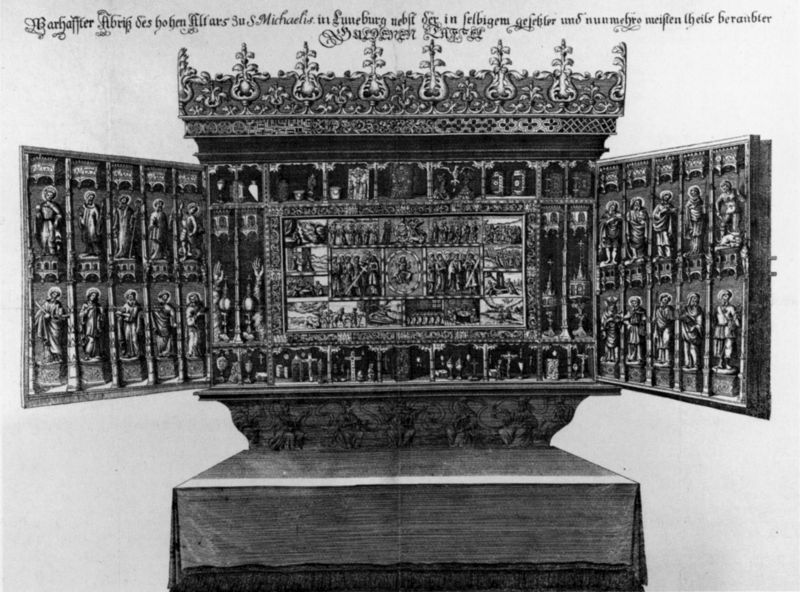
Titel: Altar der Goldenen Tafel aus St. Michael in Lüneburg, geöffnetes Retabel
Künstler: unbekannt
Institution: unbekannt
Schlagwörter: flügel, weiß, menschen, grau, holz, schwarz, szene, tisch, zeichnung, tuch, ornament, alt, bibel, sockel, tischtuch, gewänder, gotik, deutschland, schrift, bilder, ansicht, grafik, graphik, figuren, verzierung, abbild, foto, fotografie, photographie, offen, buch, kreuz, münchen, druck, stich, illustration, schwarzweiß, text, beschriftung, altar, gestalten, schnitzerei, photo, reihen, heiligenschein, leben, kreuze, nimbus, gotisch, christus, jesus, heilige, zeilen, geöffnet, postkarte, register, lilien, filigran, mittelfeld, figürlich, szenen, schrein, geschnitzt, schnitzwerk, michael, aufsatz, tryptichon, aufbau, nischen, gesprenge, mensa, predella, retabel, heiligenscheine, flügelaltar, mitteltafel, triptychon, nimben, altartisch, wandelaltar, festtagsseite, reliwuienschrein, altaraufbau, lüneburg, warhafter abriss des hohen altars zu s michaels, s. michaelis, michaelis, schwarzweiß holzdruck